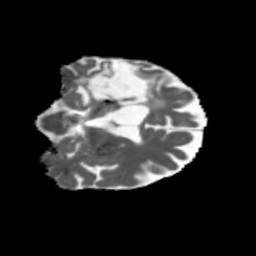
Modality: MD
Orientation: coronal
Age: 66
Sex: female
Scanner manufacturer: siemens
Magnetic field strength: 3 T
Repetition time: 5.47 s
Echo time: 0.0854 s